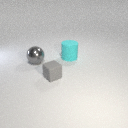
large cyan rubber cylinder behind small gray rubber cube